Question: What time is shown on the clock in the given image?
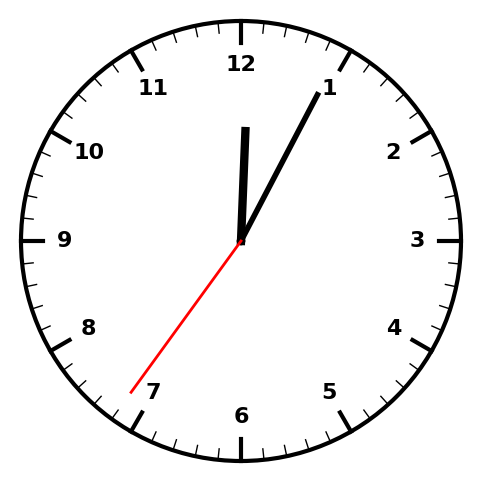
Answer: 12:04:36